Question: To follow up from this topic:
<URL>
I am trying to do the same but with a custom collection. I've done the same as in the above posted link, but how can I do it for a list of objects?
For example if it is a 'List<FoodTypes>' where FoodTypes has two properties - Food and Type.
FoodTypes:
'''
Food | Type
------------------
Orange | Fruit
Lemon | Fruit
Pork | Meat
'''
The idea is that these types can be configured in future without getting them from the database or having to re-deploy the application. It's a Windows Service that will use them.
EDIT: I forgot to mention that I can add my class as a type of the setting, but then how do I add the Food and the Type to the Value column in the settings?

EDIT 2: The application doesn't have to change them or save new ones, it should only be able to read them from the config, so that it can compare the results which are returned from the database.
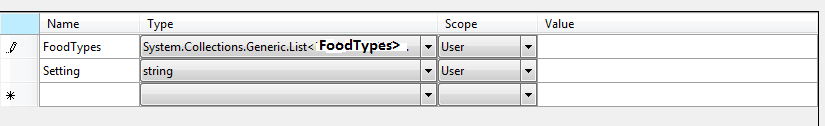
Answer: Assuming that the 'FoodType' type is serializable (for instance, has the <URL>.
You can add the desired collection to the 'Settings.Designer.cs' file:
'''
[global::System.Configuration.UserScopedSettingAttribute()]
[global::System.Configuration.SettingsSerializeAs(global::System.Configuration.SettingsSerializeAs.Binary)]
[global::System.Configuration.DefaultSettingValueAttribute("")]
public List<FoodType> FoodTypes
{
get
{
return this["FoodTypes"] as List<FoodType>;
}
set
{
this["FoodTypes"] = value;
}
}
'''
The <URL> attribute value allows you to store everything in the settings.